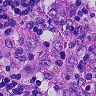
Metastatic tissue present: no